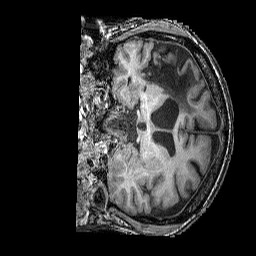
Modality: T1w
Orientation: coronal
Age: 52
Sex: male
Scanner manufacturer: siemens
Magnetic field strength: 3 T
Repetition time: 2.25 s
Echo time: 0.00415 s